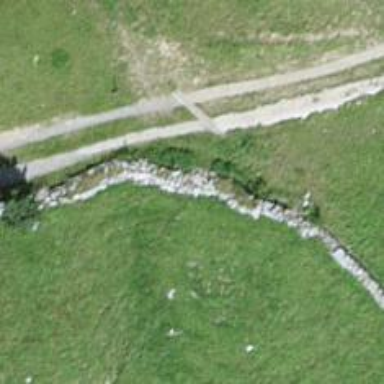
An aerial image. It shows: Wall barrier.